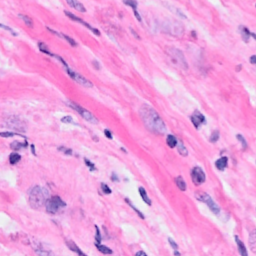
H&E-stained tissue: Breast